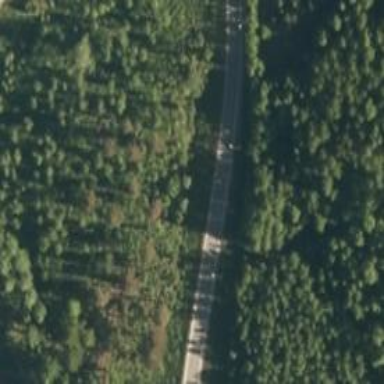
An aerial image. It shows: Trunk link highway.